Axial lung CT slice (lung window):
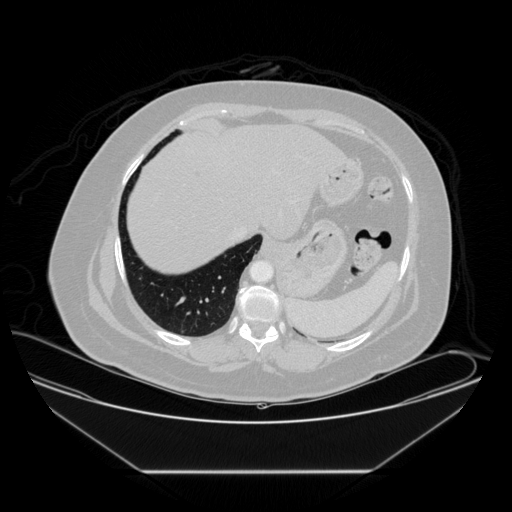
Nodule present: no